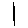
Label: line